Interaction volume radius: 10 \u00c5
Interaction volume height: 20 \u00c5
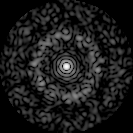
Disorder parameter: 0.8454